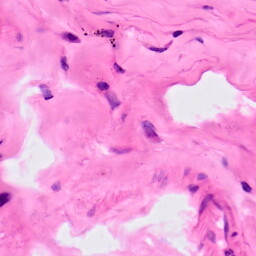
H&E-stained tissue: Lung